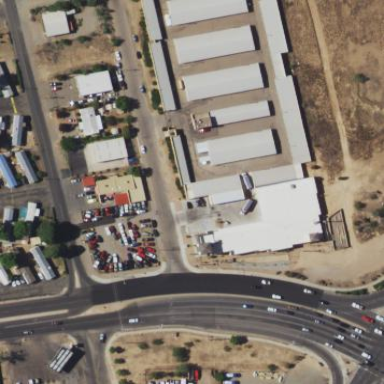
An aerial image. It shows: Storage rental shop.